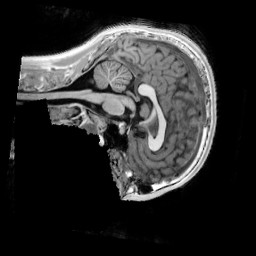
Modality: T1w
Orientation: sagittal
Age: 15
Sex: male
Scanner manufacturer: siemens
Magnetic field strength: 3 T
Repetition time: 4 s
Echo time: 0.00291 s